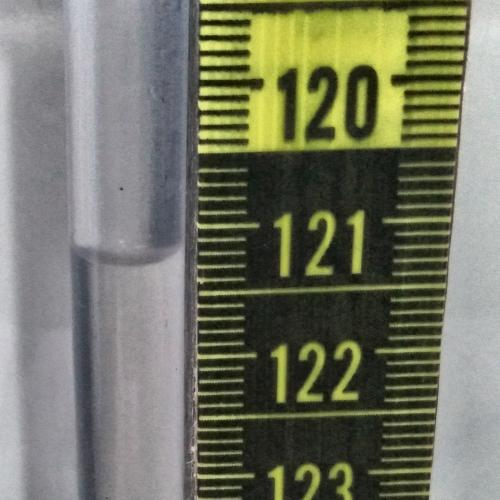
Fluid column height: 121.2 cm